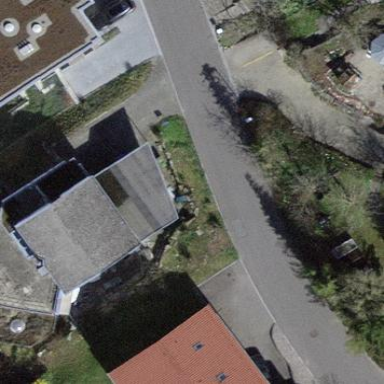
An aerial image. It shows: Building with tile roof.